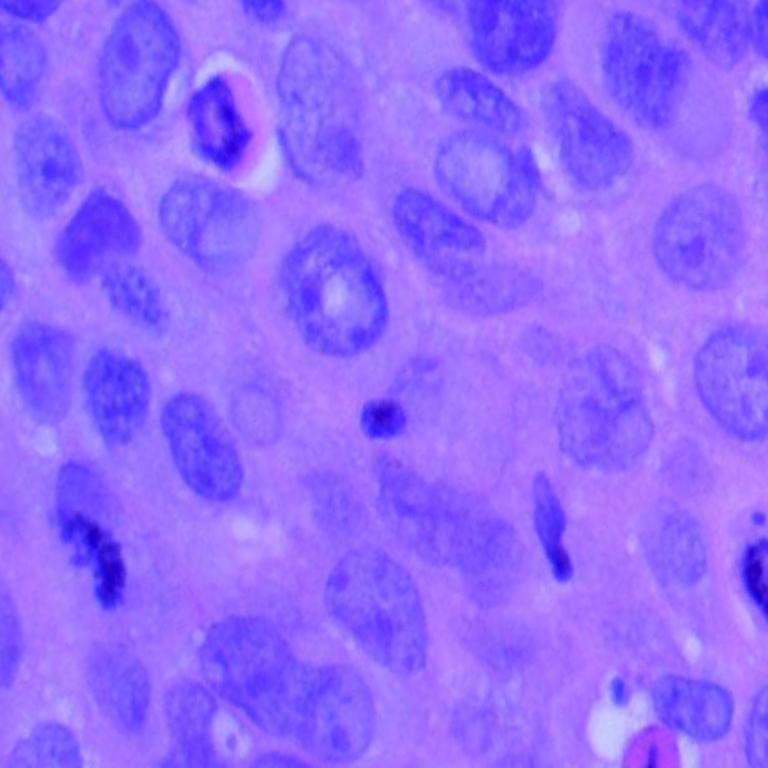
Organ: lung
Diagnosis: squamous carcinomas